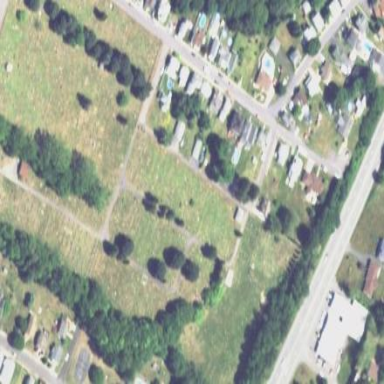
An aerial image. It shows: Cemetery.